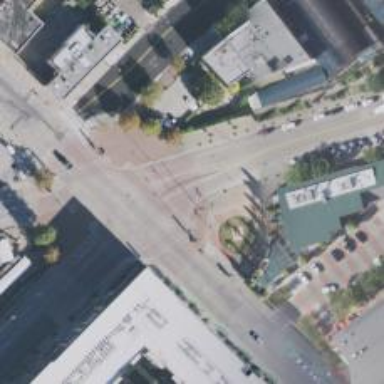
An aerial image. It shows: Secondary road with separate sidewalks.